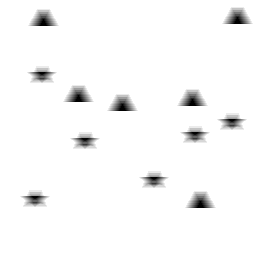
Squares: 0
Triangles: 6
Stars: 6
Total shapes: 12